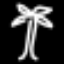
Label: palm tree